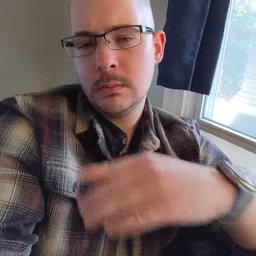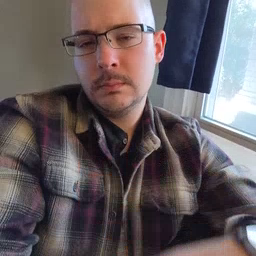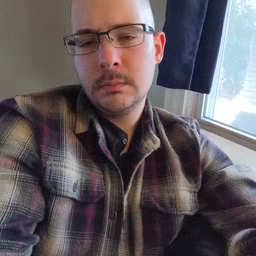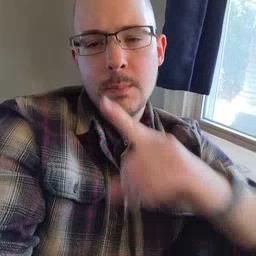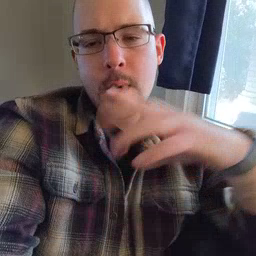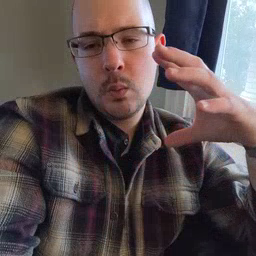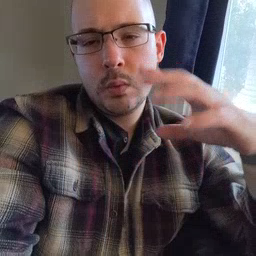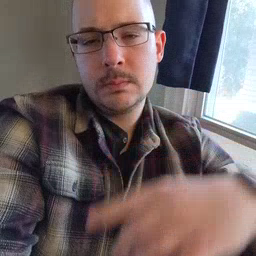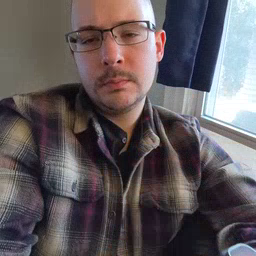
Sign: balloon